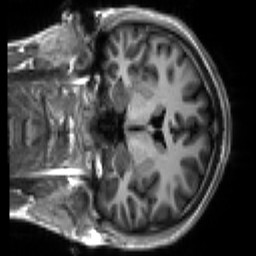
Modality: T1w
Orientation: coronal
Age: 19
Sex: male
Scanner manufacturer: siemens
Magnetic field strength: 3 T
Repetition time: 2.3 s
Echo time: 0.00266 s